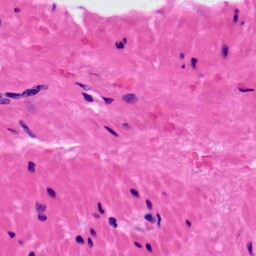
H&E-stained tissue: Prostate